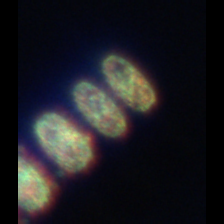
Taxon: Thalassiosira
Group: Diatoms